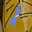
Label: 1